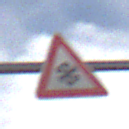
Verkehrszeichen: SchneeOderEisglaette
Umgebung: Outdoor, Nature
Tageszeit: Midday
Wetter: PartlyCloudy
Licht: Natural
Jahreszeit: NotSpecified
Kontrast: MediumContrast